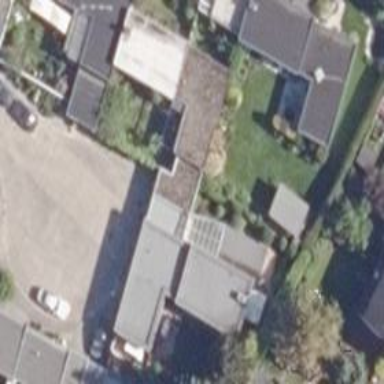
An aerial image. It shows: Flat-roofed house.